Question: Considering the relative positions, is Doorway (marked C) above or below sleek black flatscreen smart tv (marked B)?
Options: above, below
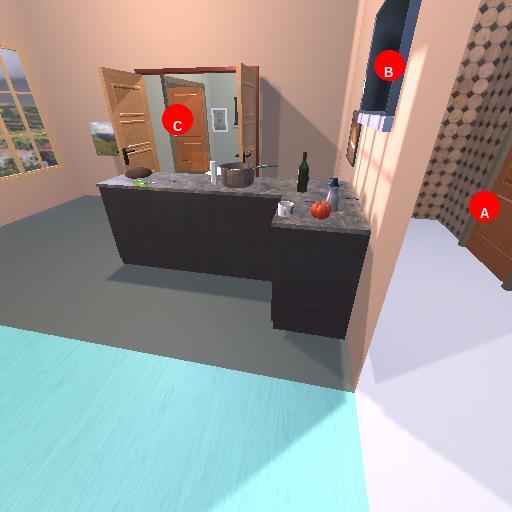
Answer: above